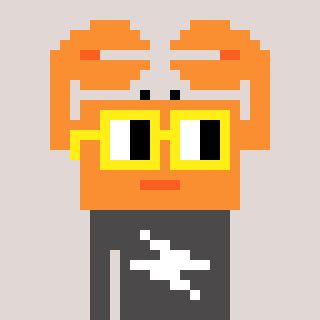
a pixel art character with square yellow glasses, a crab-shaped head and a grayscale-colored body on a warm background